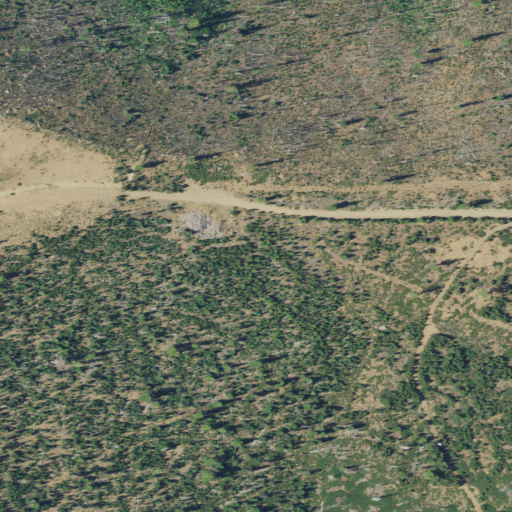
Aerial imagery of gap in Oregon named Biddle Pass containing shrub, grassland, and evergreen forest